Question: I need to find the best path in a tree, the tree is all possible combinations of elements of a 'multiset'.
For example for this 'multiset' : A - B - C, the tree would be composed of all the 6 possible combinations :
A - B - C |
A - C - B |
B - A - C |
B - C - A |
C - A - B |
C - B - A

I want to loop trough this tree using the multiset only,
Something like this :
'''
// I think this must be initialized, but that is not a problem
Path bestPath;
for (mySet::iterator i(aSet.begin()), e(
aSet.end()); i != e; ++i) {
Path path = someRecursiveFunction(*i);
if(criteria(bestPath,path))
bestPath = path;
return bestPath;
}
'''
and 'someRecursiveFunction' must probably be the same, but looping on the rest of the values, I dont want to create a multiset in each node and put the rest on it, since the number of nodes is factorial the size of the multiset,
I can't find a good way to do this ...
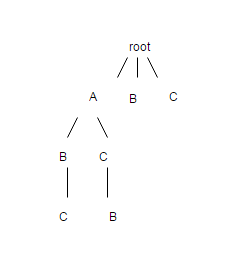
Answer: Create a std::vector as follows
'std::vector<char> set ={A,B,C}' and call std::next_permutation on top of vector to get all permutations
'''
std::next_permutation( std::begin(set), std::end(set));
do {
//your code for algorithm
for( auto & x : set)
std::cout<<x<<" ";
std::cout<<"
";
} while( std::next_permutation( std::begin(set), std::end(set));
'''